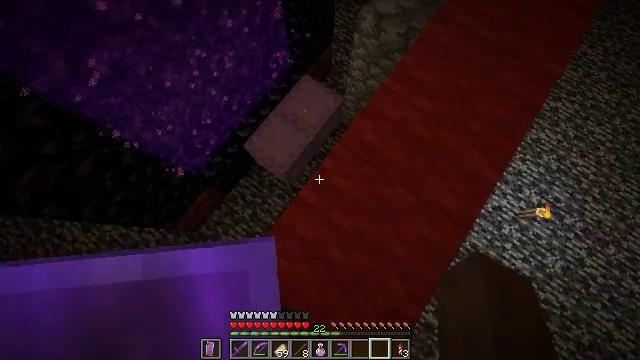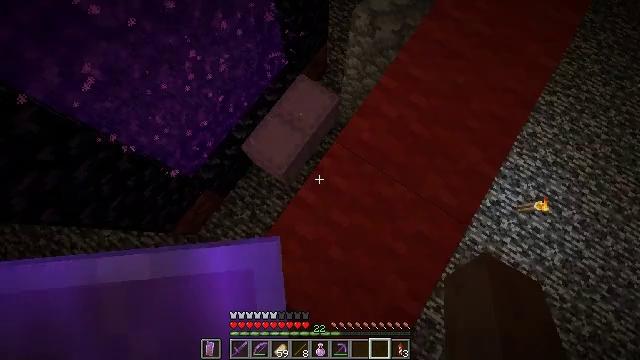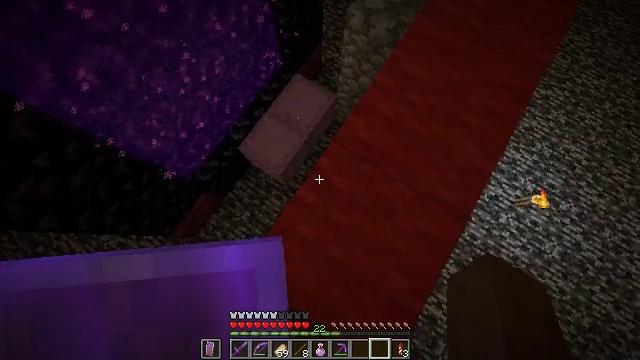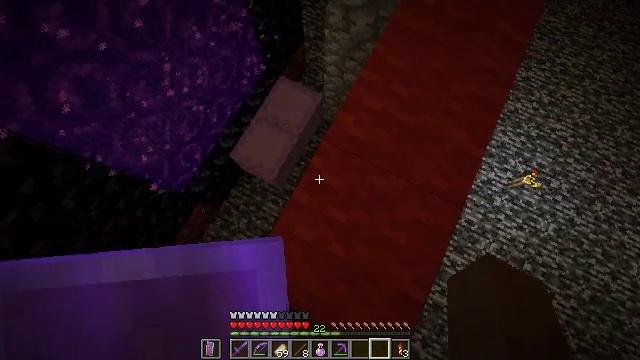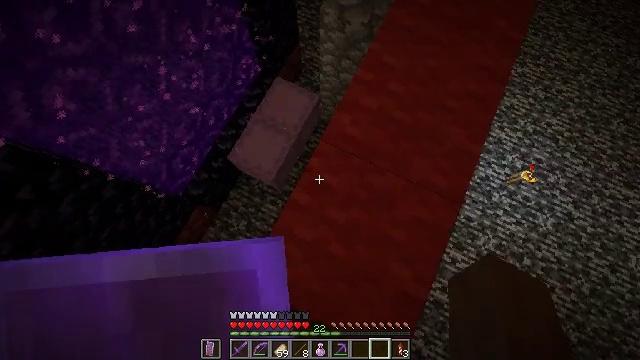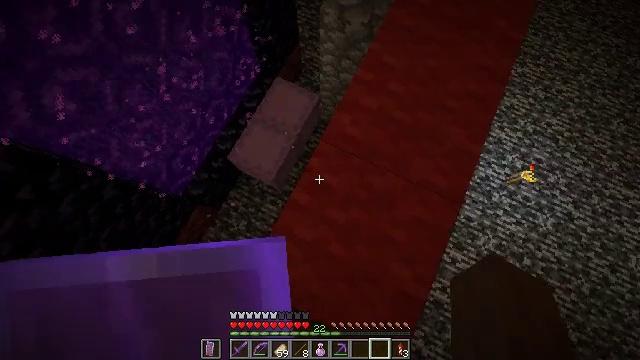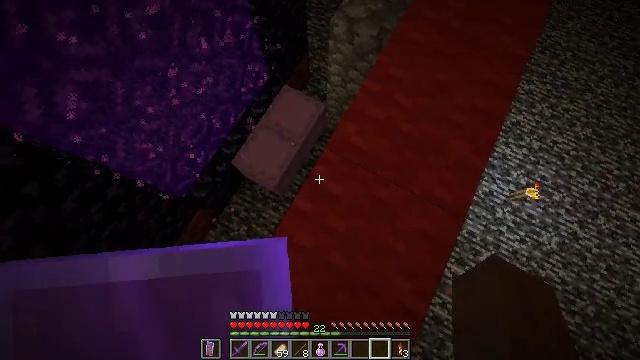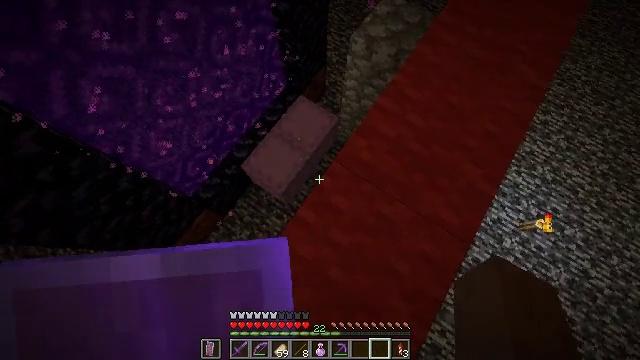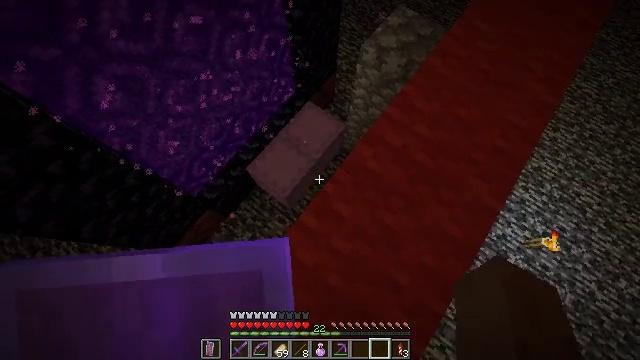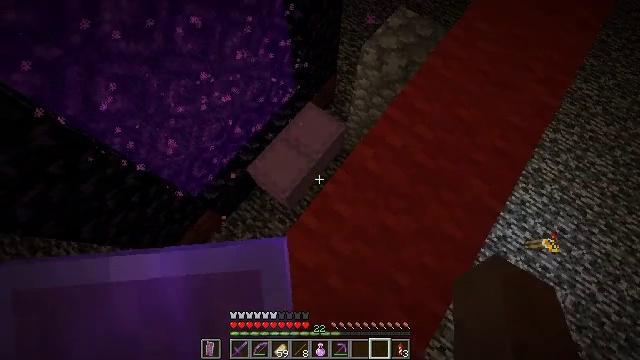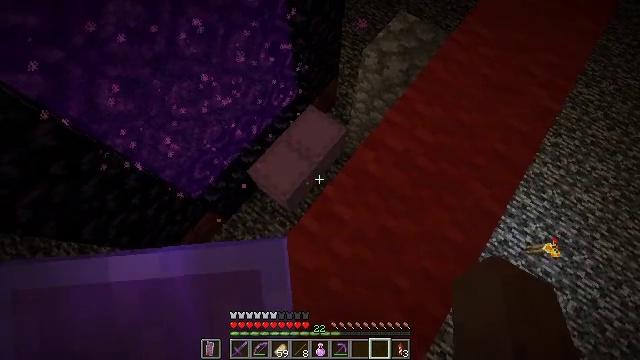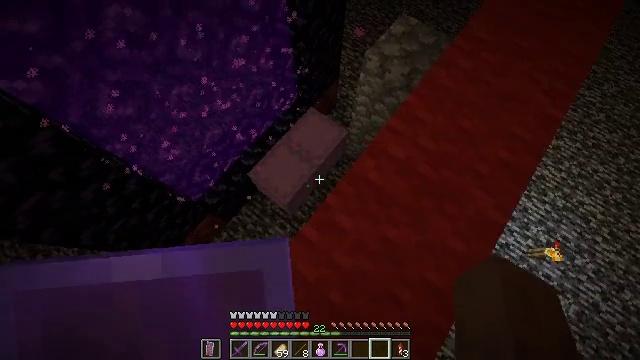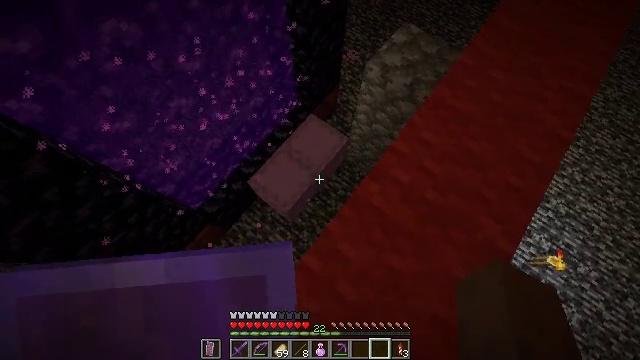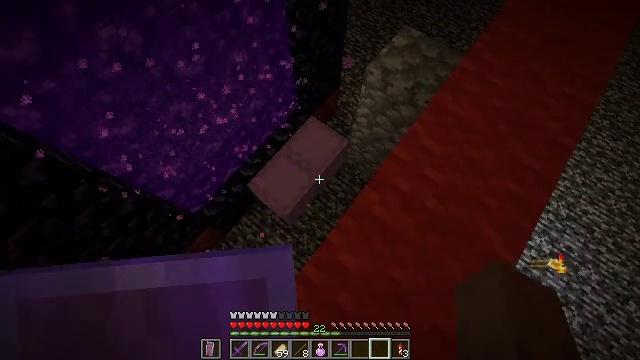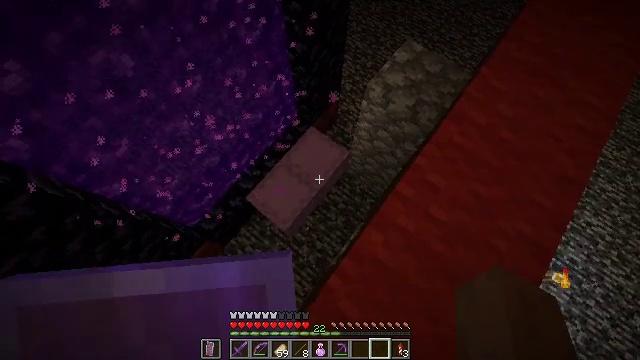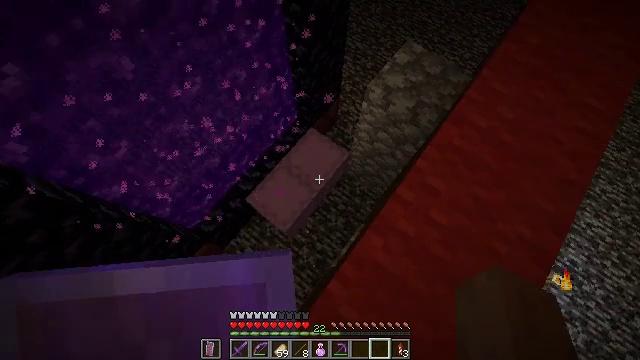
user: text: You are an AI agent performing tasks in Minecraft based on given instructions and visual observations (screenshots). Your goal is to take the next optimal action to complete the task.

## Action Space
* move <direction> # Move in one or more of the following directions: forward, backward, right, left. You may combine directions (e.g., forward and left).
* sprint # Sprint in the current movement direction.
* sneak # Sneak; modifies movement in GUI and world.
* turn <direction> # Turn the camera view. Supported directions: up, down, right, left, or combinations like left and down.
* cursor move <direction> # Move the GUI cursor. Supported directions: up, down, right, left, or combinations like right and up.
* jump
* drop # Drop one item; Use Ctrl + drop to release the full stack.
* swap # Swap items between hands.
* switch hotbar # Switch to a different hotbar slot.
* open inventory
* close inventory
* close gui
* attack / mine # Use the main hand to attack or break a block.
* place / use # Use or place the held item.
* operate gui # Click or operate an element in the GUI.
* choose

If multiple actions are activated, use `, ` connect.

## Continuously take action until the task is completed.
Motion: motion action
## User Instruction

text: craft item red carpet
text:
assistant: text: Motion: turn right
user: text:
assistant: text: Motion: turn right
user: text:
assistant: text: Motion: turn right
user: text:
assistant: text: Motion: turn right
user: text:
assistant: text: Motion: no_op
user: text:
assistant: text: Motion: turn left and up
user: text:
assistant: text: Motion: turn left and up
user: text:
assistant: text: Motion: turn left and up
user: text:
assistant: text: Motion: no_op
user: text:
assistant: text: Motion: no_op
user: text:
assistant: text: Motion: move forward
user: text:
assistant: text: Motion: move forward
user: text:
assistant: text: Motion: move forward
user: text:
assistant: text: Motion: no_op
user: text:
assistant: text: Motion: no_op
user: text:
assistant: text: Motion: sneak
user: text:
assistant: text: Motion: sneak
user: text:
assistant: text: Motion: sneak
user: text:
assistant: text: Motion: sneak
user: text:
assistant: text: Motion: sneak
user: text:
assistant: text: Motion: sneak, turn up
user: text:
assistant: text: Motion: sneak
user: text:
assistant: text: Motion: sneak
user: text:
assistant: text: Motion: sneak
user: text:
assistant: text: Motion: sneak
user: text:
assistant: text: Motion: sneak
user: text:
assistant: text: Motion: sneak
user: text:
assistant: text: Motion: sneak
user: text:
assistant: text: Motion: sneak, use / place
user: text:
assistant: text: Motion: sneak, use / place